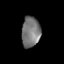
Tissue: prostate
Cell type: T cells
Senescence score: 0.3283
Nuclear area (px): 562
Mean DAPI intensity: 117.959